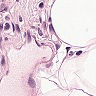
Metastatic tissue present: no